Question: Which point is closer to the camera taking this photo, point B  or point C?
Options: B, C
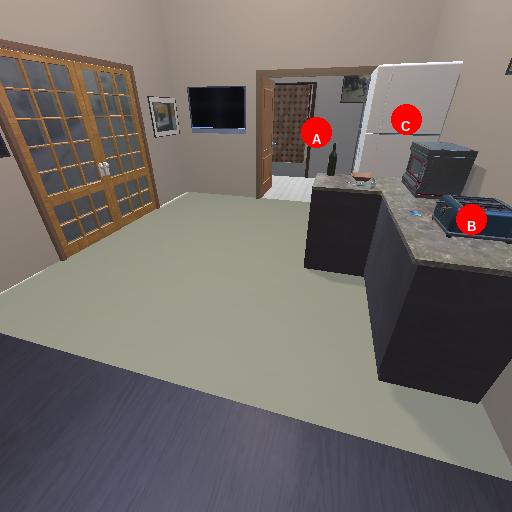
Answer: B